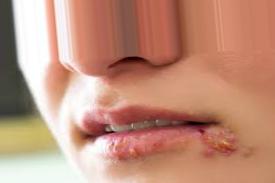
Condition: Mouth Ulcer